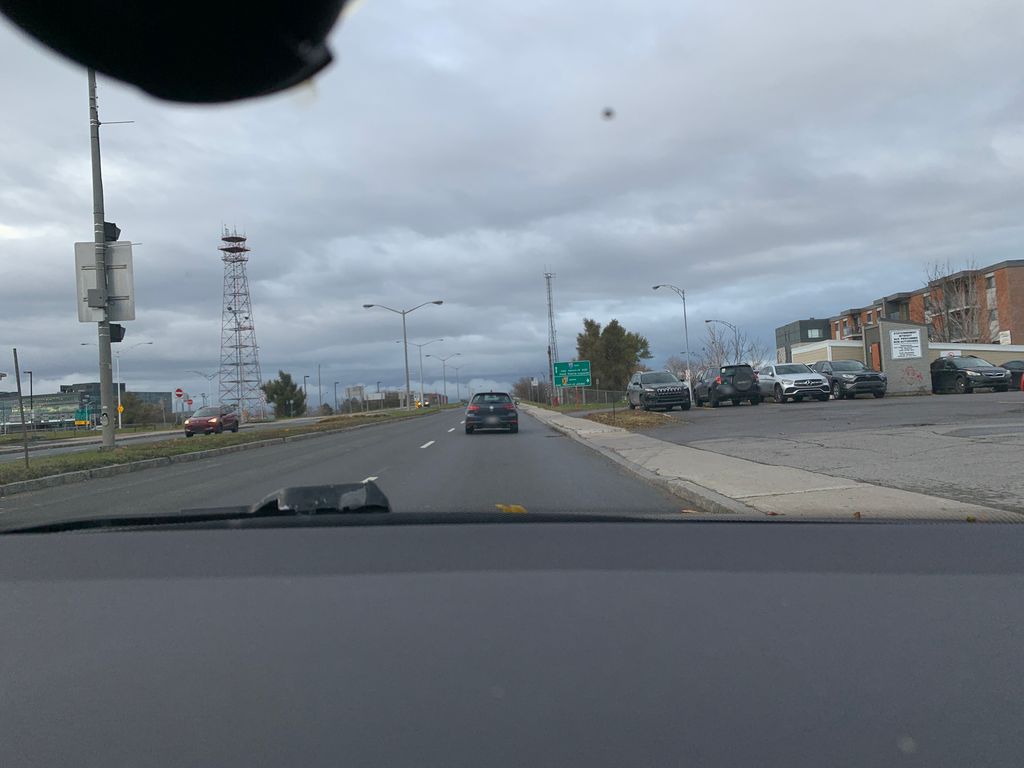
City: quebec_city